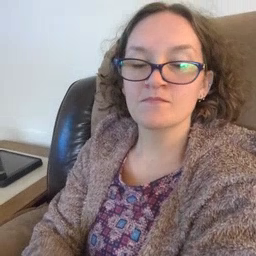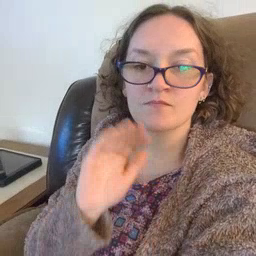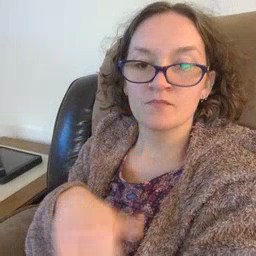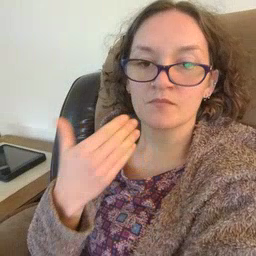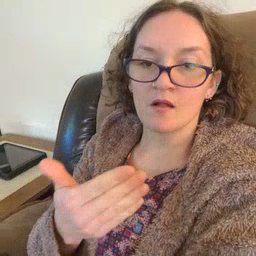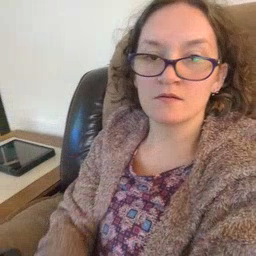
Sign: all